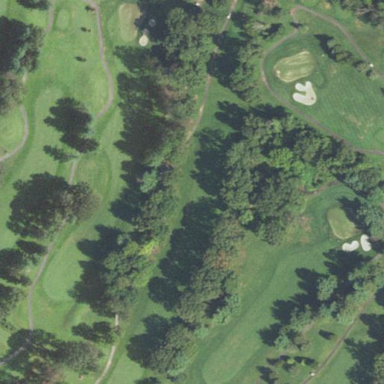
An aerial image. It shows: Golf fairway surrounded by grass.